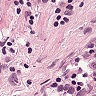
Metastatic tissue present: yes